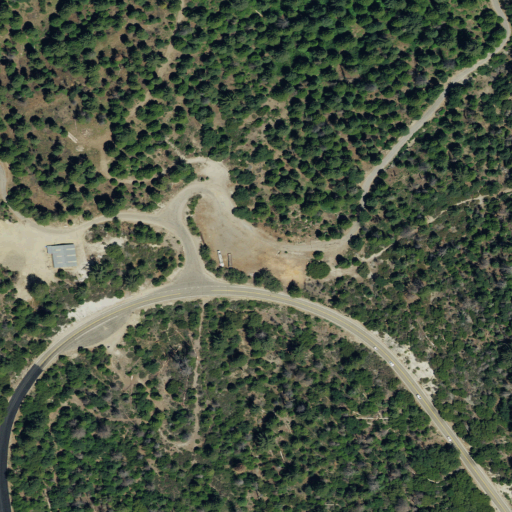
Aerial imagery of gap in California named Happy Gap containing evergreen forest, low intensity development, open development, shrub, and medium intensity development